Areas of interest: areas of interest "Ningbo Huasheng International Home Plaza (Huasheng International Home & Building Materials City A District Store)"
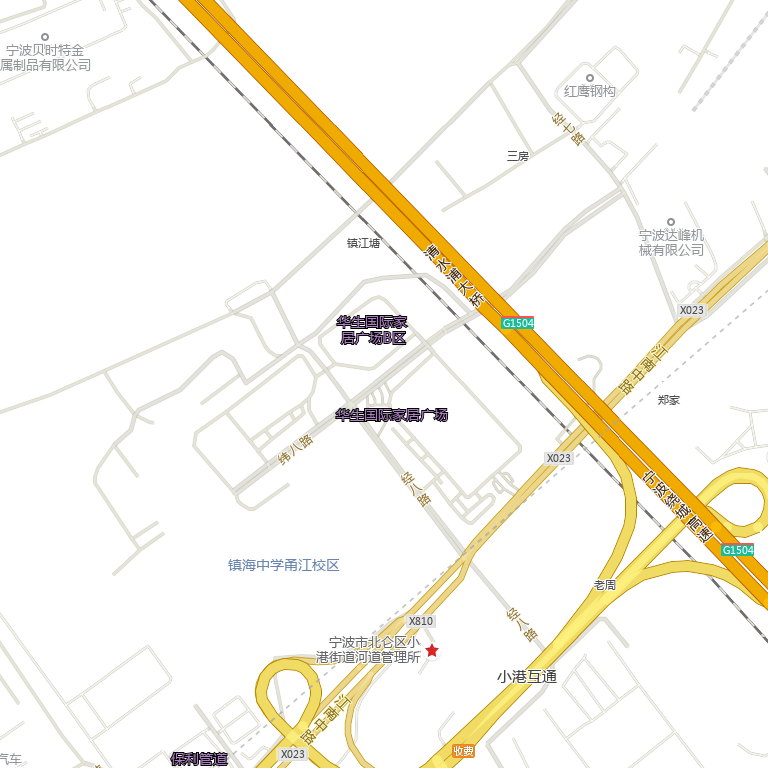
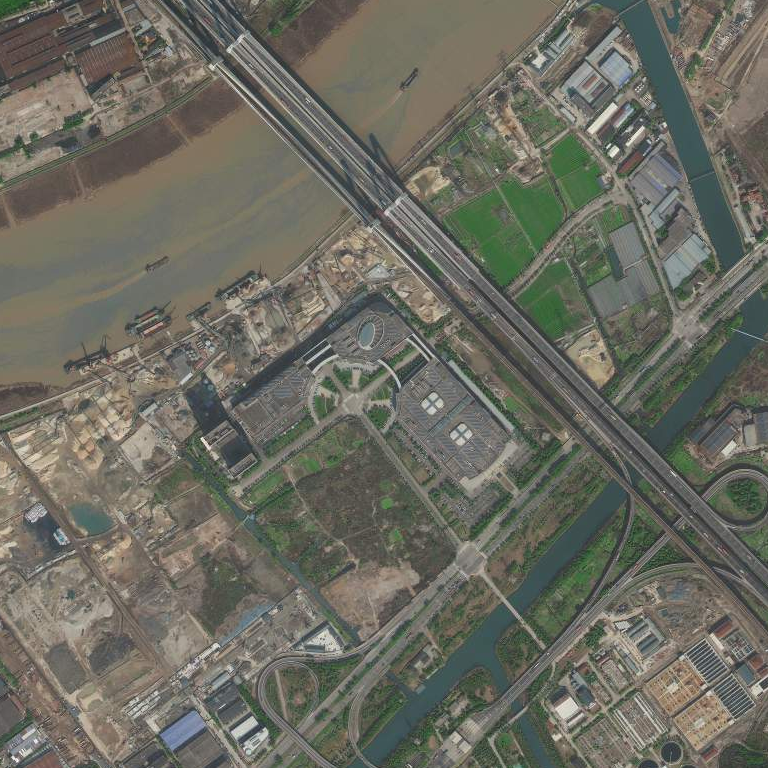